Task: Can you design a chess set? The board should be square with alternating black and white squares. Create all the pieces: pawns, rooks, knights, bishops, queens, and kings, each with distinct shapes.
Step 4013:
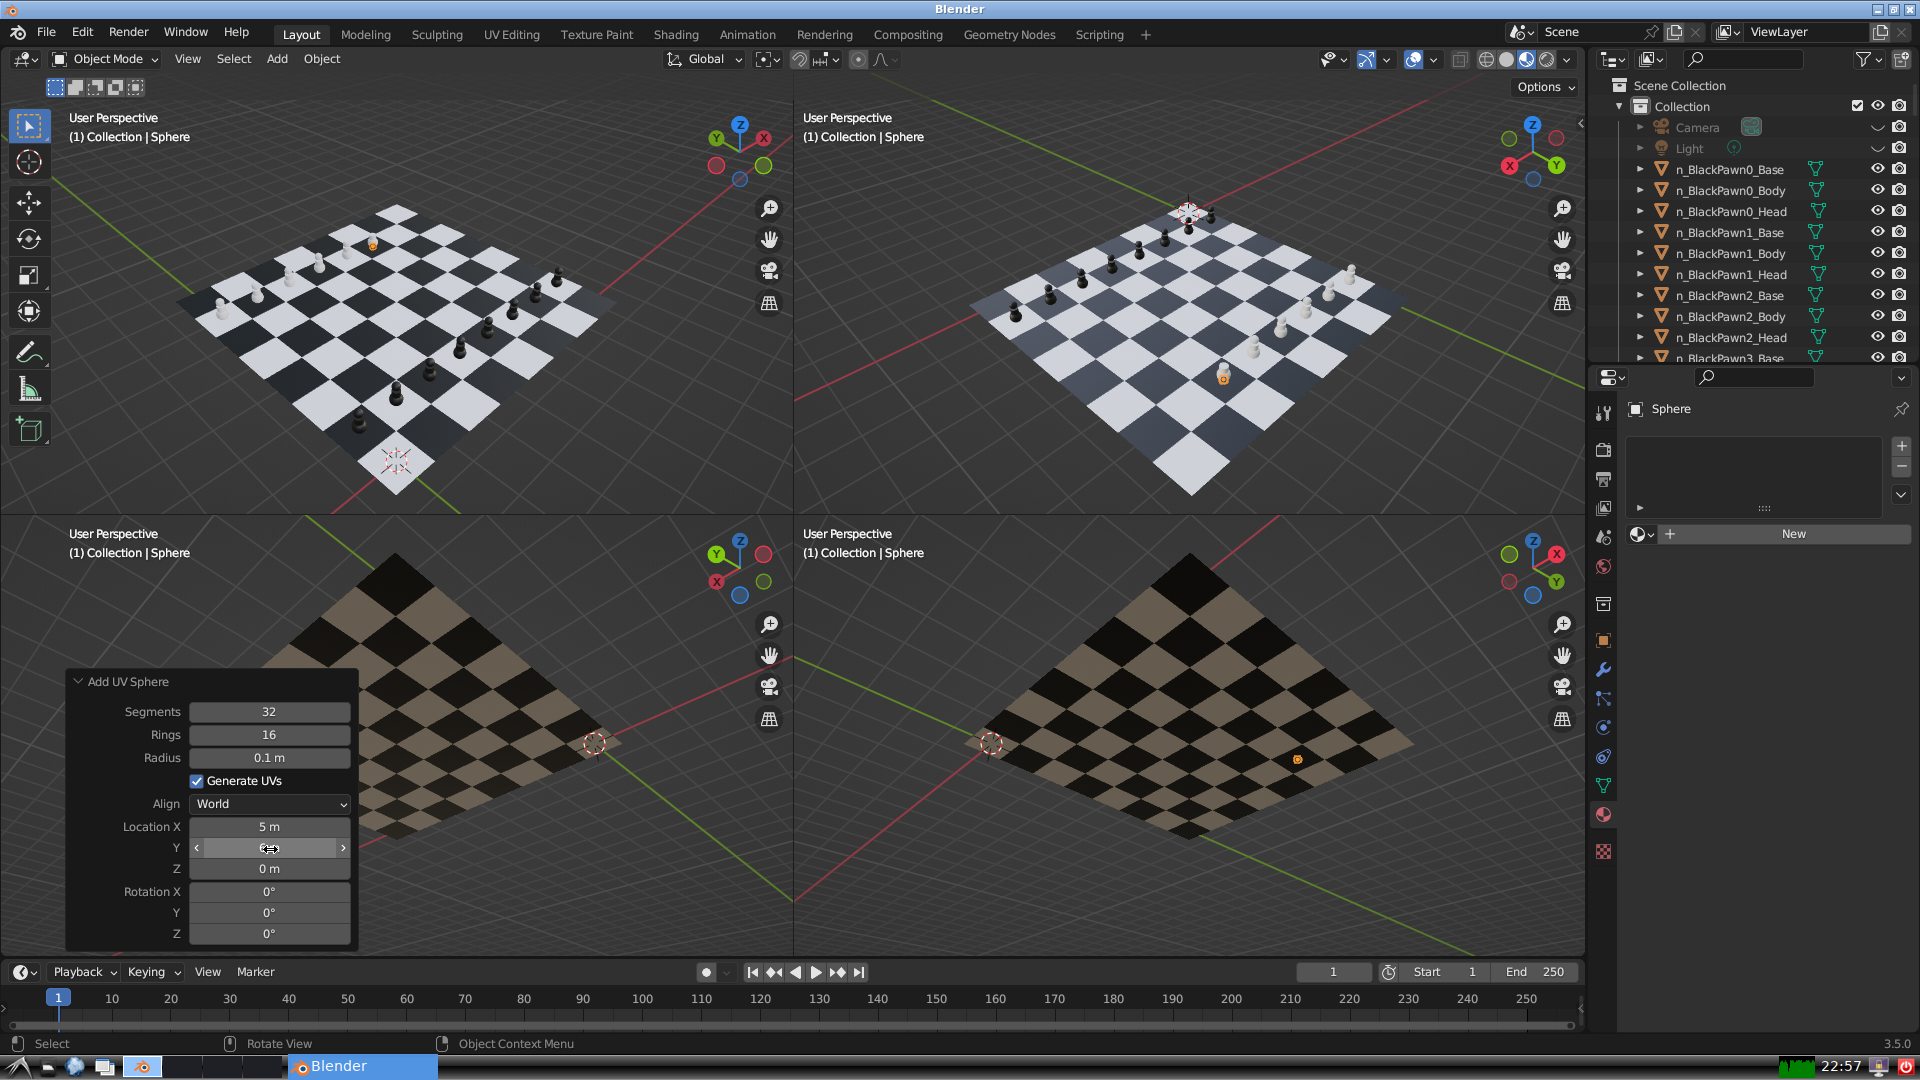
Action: {"mouse_move": [270, 867]}